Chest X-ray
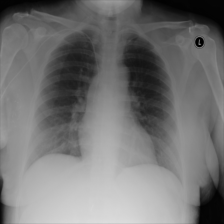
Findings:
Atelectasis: negative
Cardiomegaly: negative
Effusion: negative
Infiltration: negative
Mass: negative
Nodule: negative
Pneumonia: negative
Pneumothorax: negative
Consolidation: negative
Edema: negative
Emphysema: negative
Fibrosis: negative
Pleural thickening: negative
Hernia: negative